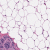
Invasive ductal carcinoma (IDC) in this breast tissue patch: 0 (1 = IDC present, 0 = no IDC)